Question: I want to have my advertising a little more subtly included into my page, kind of like how Instagram has been doing it.
Instead of having it awkwardly on the side, or at the top, I want ads to appear on my pages as part of my view. Right now my view is displaying content type article, but I would like 1 for every 20 or so articles to instead display a advertisement.
Is it possible to have views render inline advertisements in this manner?
like this mockup.

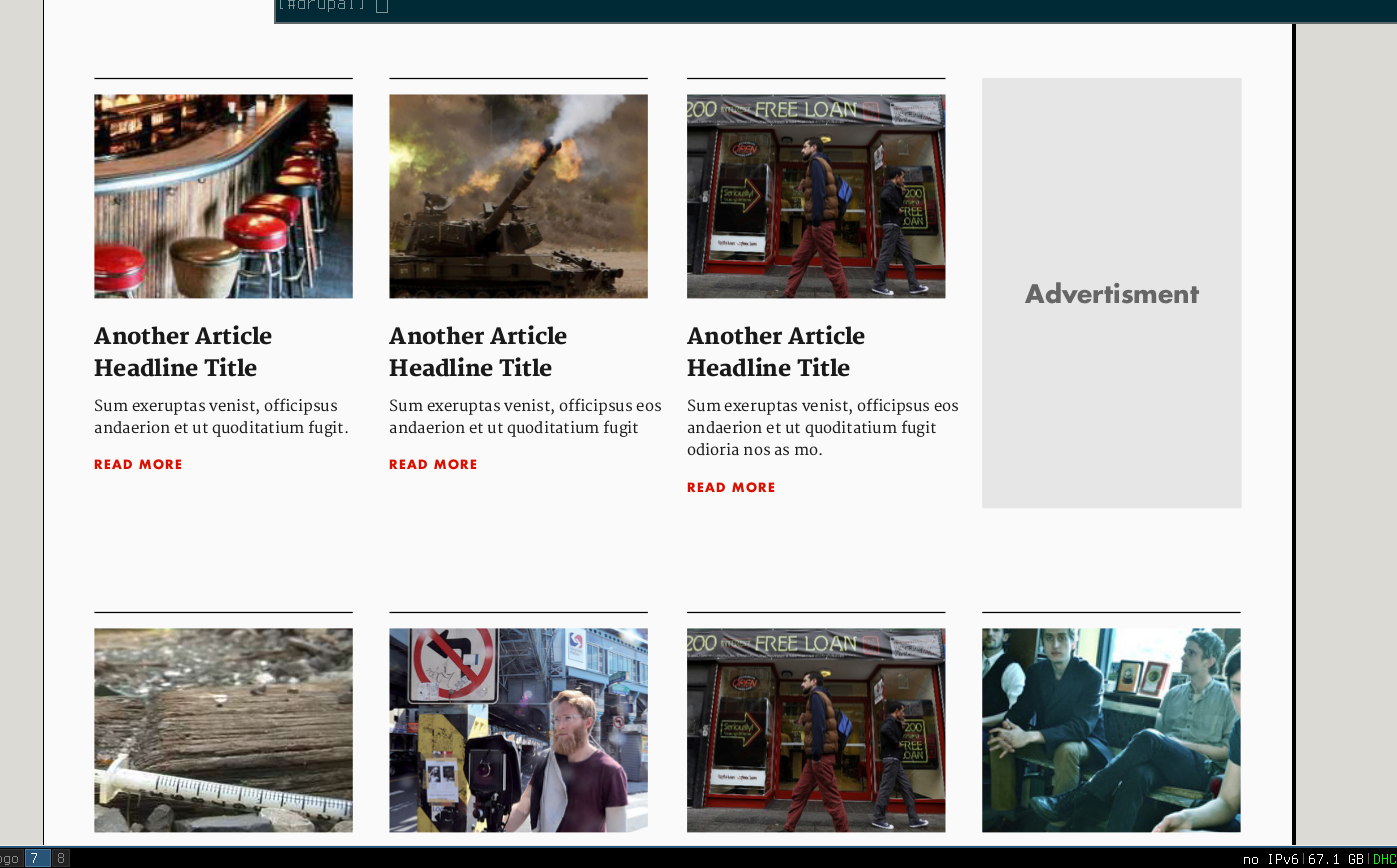
Answer: <URL> explains exactly what you are looking for.
You can also try <URL> on stack.